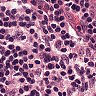
Metastatic tissue present: no